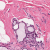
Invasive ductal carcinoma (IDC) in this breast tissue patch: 0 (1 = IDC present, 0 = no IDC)